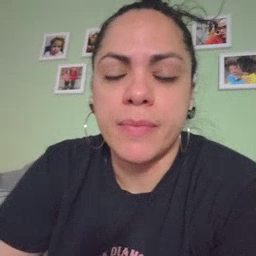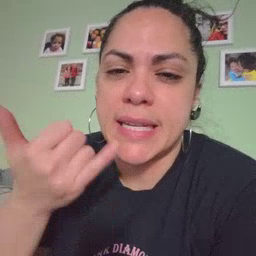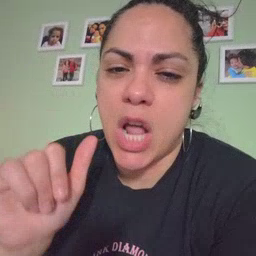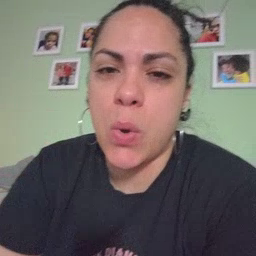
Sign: yellow